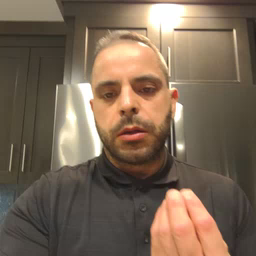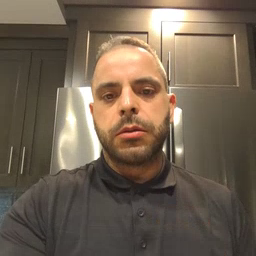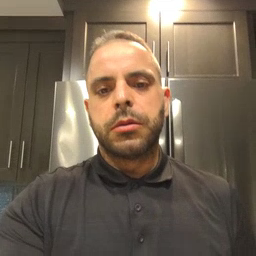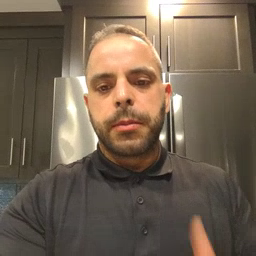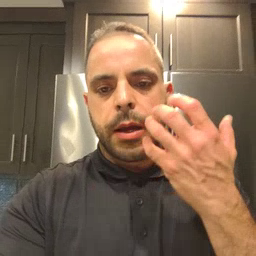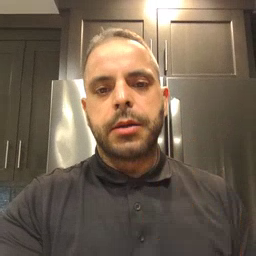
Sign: mad